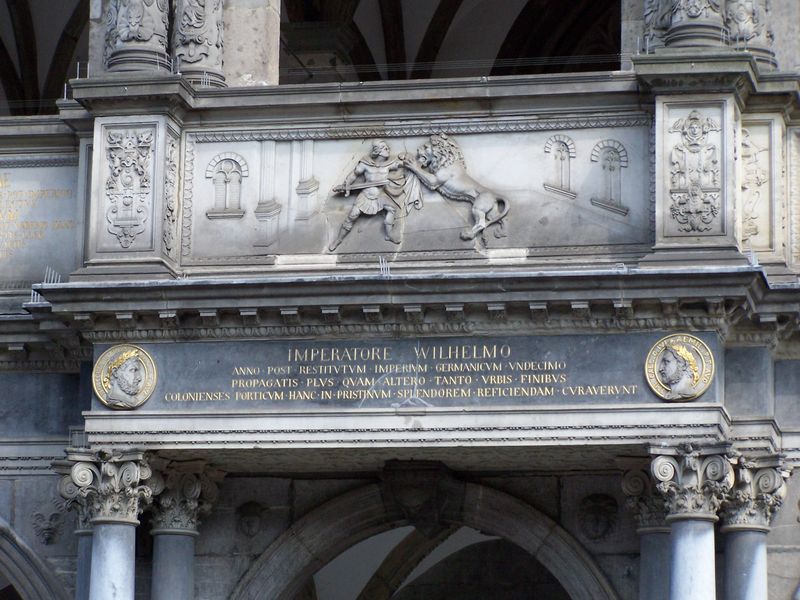
Titel: Köln, Rathauslaube (Obergeschoss 1616/17 verändert)
Künstler: Wilhelm Vernukken
Standort: Köln (EU - D - NRW)
Schlagwörter: angriff, kampf, kämpfer, mann, fenster, grau, köpfe, marmor, säulen, gebäude, architektur, stein, balkon, relief, schrift, mauer, empore, rundbogen, foto, denkmal, schwert, lorbeerkranz, rom, römer, portikus, löwe, verzierungen, wilhelm, latein, verteidigen, kaiser wilhelm, schwertkampf, verreinigen